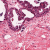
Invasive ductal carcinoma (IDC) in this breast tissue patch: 0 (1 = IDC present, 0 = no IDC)